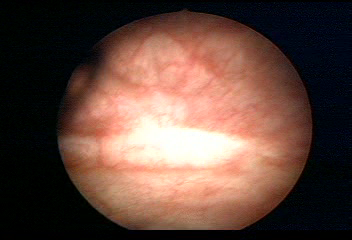
Modality: WLC
Class: Normal mucosa
Bladder cancer association: No